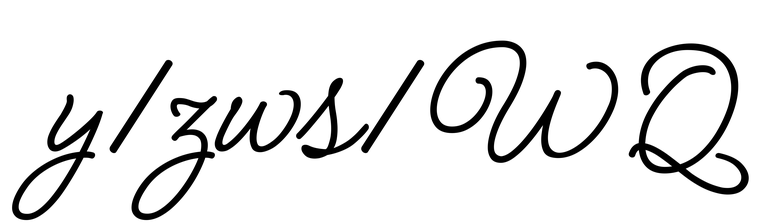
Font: MeowScript-Regular